Question: I'm working with the designer and he sent me the following design for the search bar on our webpage:

I'm very much against using images in webpage design unless completely necessary, so I'm hoping that I can recreate the whole search bar widget in CSS. I know how to do border-radius, gradients, box-shadows, etc, so that's not a problem.
Assuming CSS3 browser compatibility, how can I go about recreating the actual search button (the magnifying glass portion) with the double curved edge, and the slight drop shadow on the bottom left?
My initial feeling was that the search button would be circular and free-standing, then overlap the search input div with a negative left-margin, but then I was unsure how I would get that drop shadow.
I'm not completely opposed to using an image for the magnifying glass, but I've seen a <URL> in CSS before. Would an image vs. pure CSS end up loading at the same speed, or should I do all I can do in pure CSS?
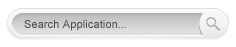
Answer: Solving the problem a different way, you could use a font to render the magnifying glass. There are some free ones <URL>
From there, you should be able to style it with CSS to make it look the way your designer wants.